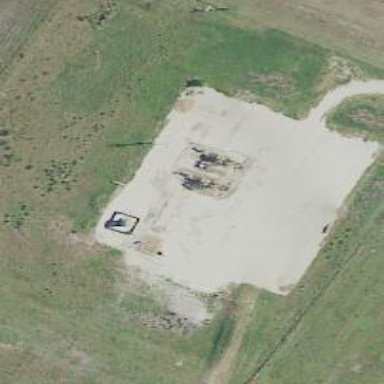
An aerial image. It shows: Petroleum well that is man-made.